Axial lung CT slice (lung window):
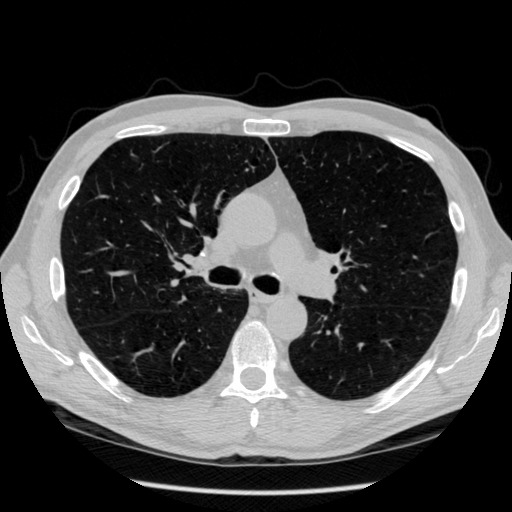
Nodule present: no